The plot is a Morlet-wavelet scalogram of a rotor-rig vibration measurement. Based on the visible evidence, which rotor condition applies: normal, misalignment, unbalance, looseness?
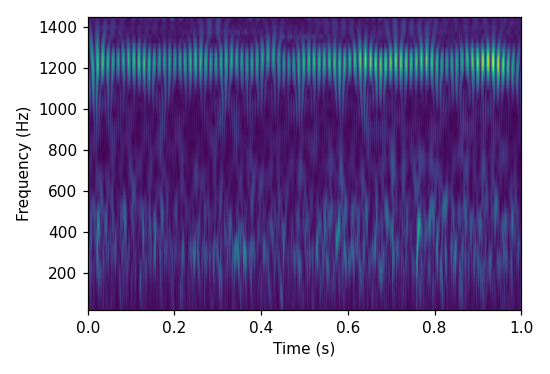
Answer: misalignment